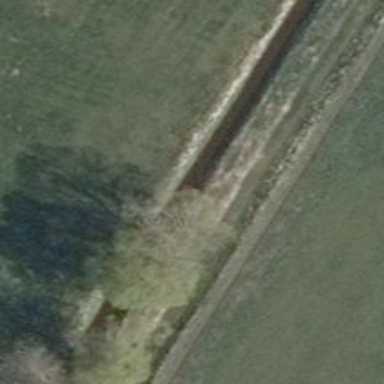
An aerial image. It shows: Row of trees in natural setting.